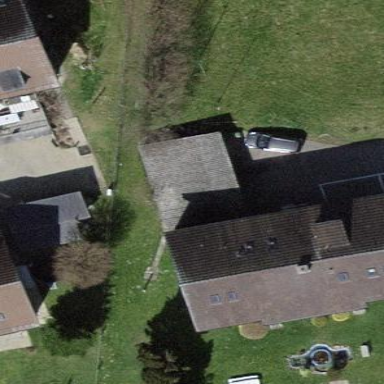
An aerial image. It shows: Garage building.